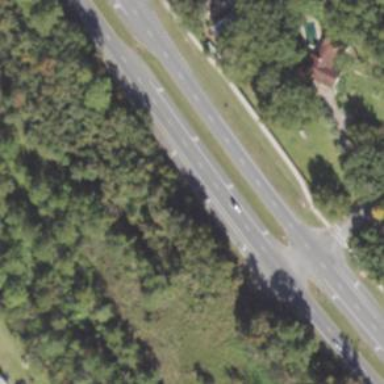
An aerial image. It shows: Asphalt road classified as trunk highway.